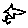
Label: star